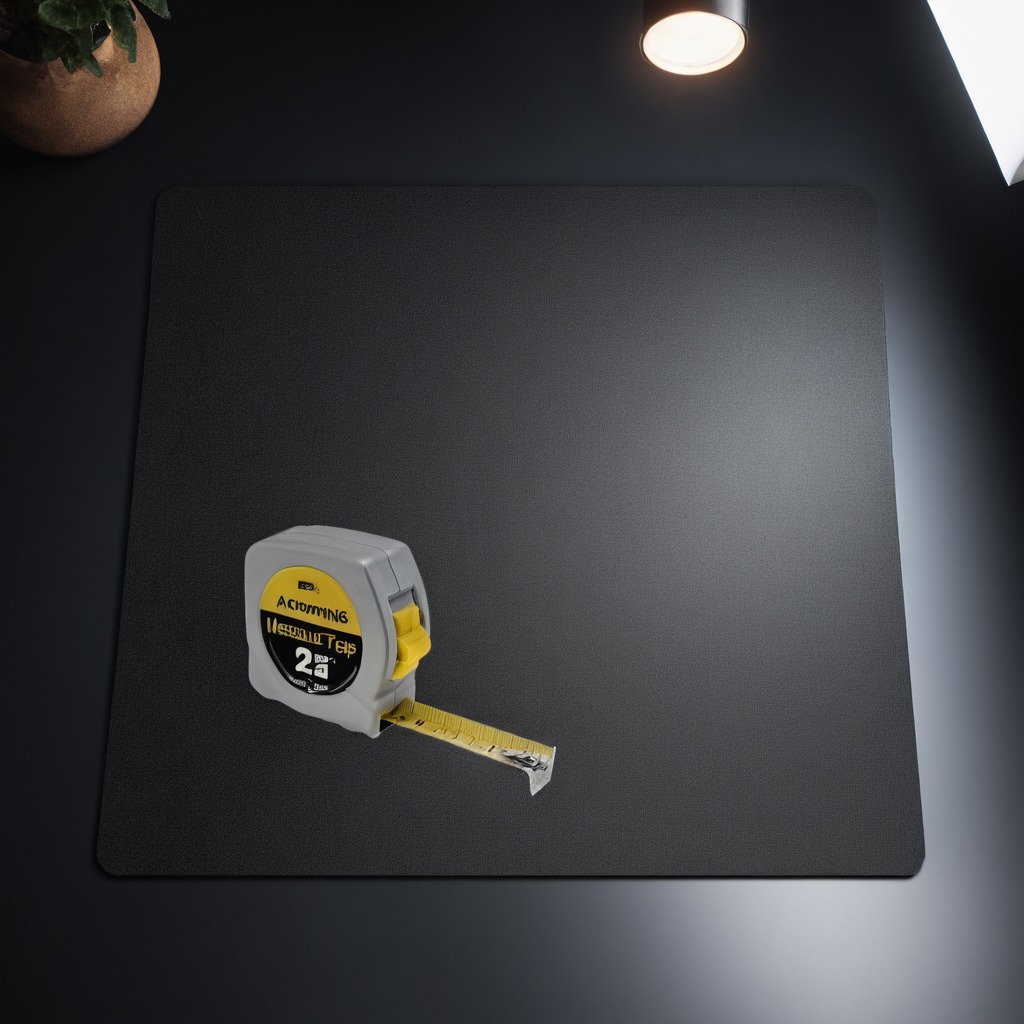
A measuring tape lies on a clean granite tabletop covered with a black rubber mat inside a workshop under bright overhead lighting crisp shadows high clarity worn but beneath the mat